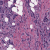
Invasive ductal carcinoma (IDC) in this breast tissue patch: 1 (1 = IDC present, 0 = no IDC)